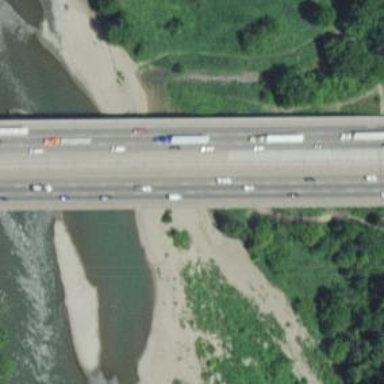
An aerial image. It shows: Concrete bridge pier.